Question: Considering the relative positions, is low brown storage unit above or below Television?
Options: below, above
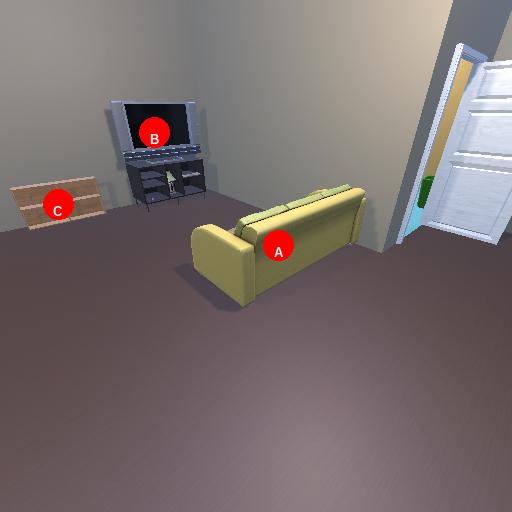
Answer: below